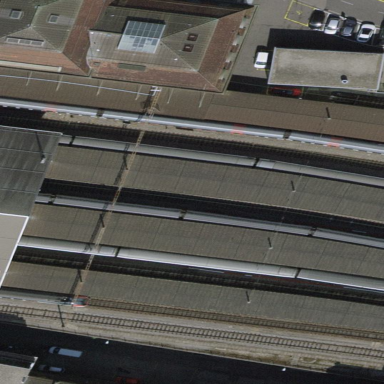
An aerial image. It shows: Flat roof on top of building.